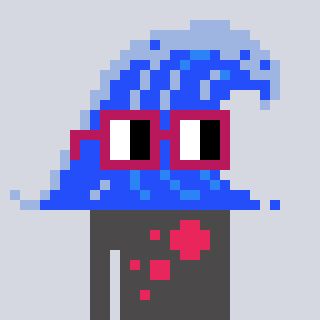
a pixel art character with square dark red glasses, a wave-shaped head and a grayscale-colored body on a cool background